Question: I'm using the <URL>.
As for now I'm able to connect to the session bus (exceptions are throwns when any error occurs), but when I initialize the proxy object I get an empty 'DbusObject', so I'm unable to call the D-Bus methods.
Here is the code I use (inspired from the <URL> :
'''
$dbus = new Dbus(Dbus::BUS_SESSION);
$clementine_player_proxy = $dbus->createProxy('org.mpris.clementine', '/Player', 'org.freedesktop.MediaPlayer');
var_dump($clementine_player_proxy); // returns "object(DbusObject)#3 (0) {}"
'''
Of course I checked with <URL> if the bus name, the object path and the interface exists :

I'm stuck for two days.
Edit : <URL> on the PHP bugreport.
Edit 2 : tested with another method ('Addtrack(string, bool)') with another object path ('/TrackList'). It works. I don't understand.
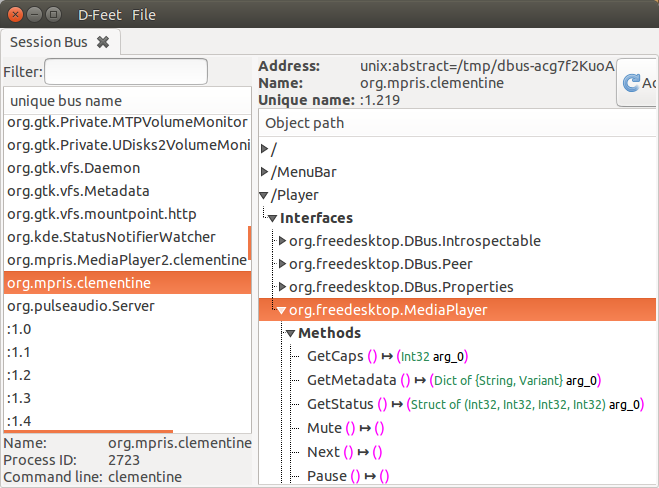
Answer: I ended up to learn Python to properly use D-Bus with ease via the <URL>.
I recommend to everyone who wants to use the PHP D-Bus extension to not do so : it is buggy, tricky and it has no documentation (except example scripts).